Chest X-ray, PA view. Patient: 49 years old, sex M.
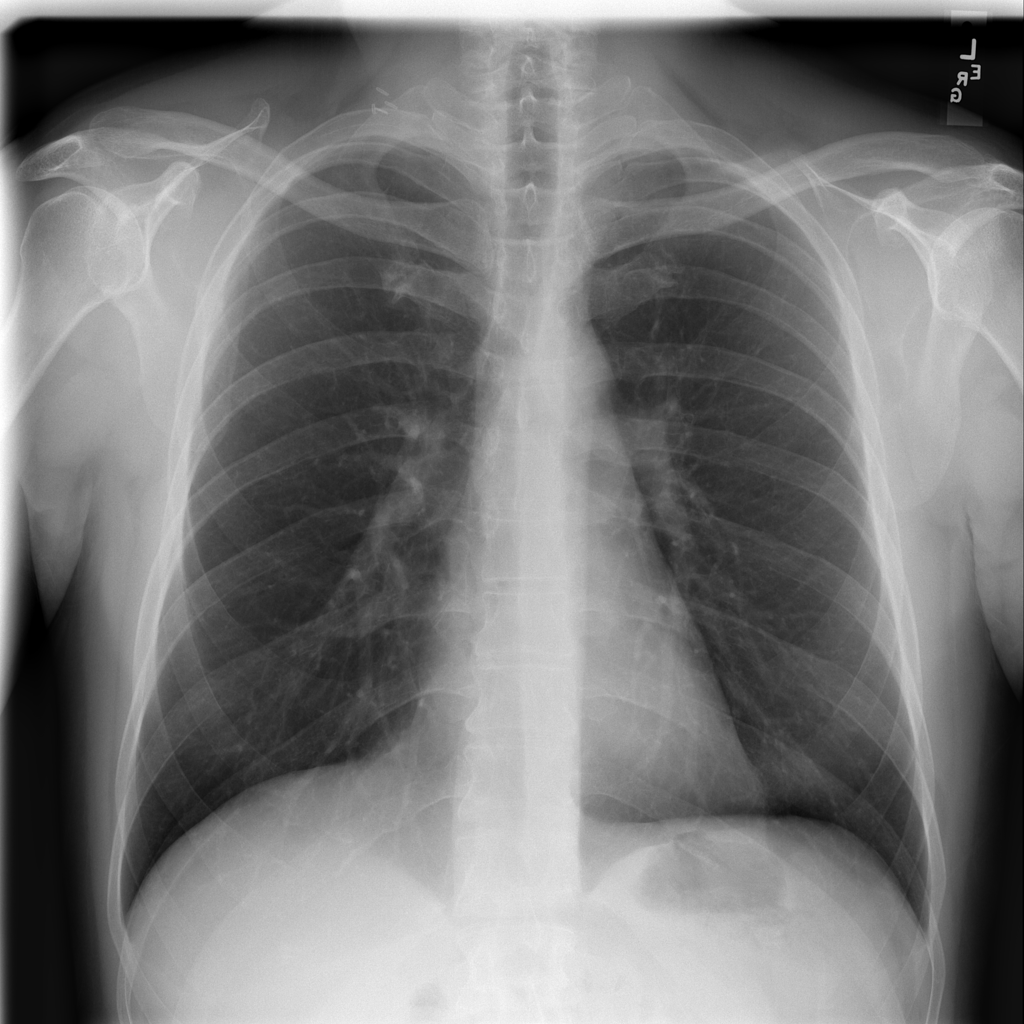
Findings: No Finding